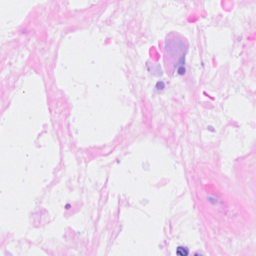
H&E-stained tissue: Breast